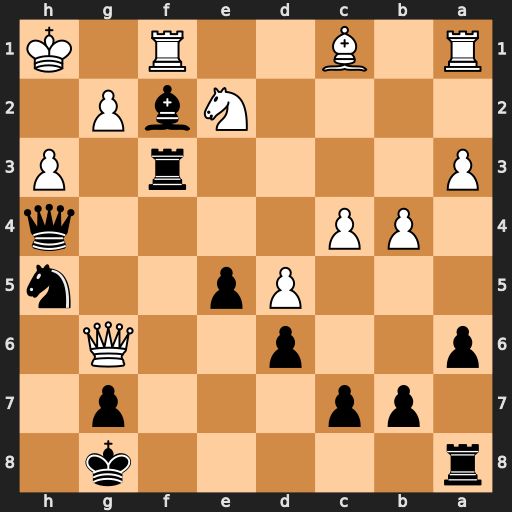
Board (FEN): r5k1/1pp3p1/p2p2Q1/3Pp2n/1PP4q/P4r1P/4NbP1/R1B2R1K
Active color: b
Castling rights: -
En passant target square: -
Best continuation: Rxh3+ gxh3 Qxh3#